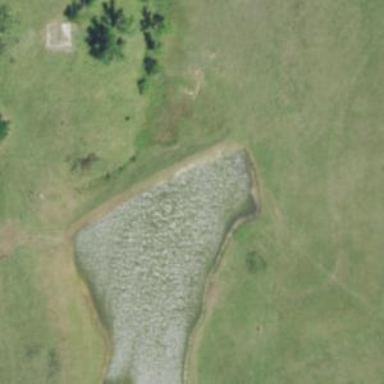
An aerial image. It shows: Pond with natural water.